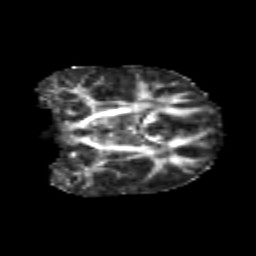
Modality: FA
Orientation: coronal
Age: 6
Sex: male
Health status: healthy